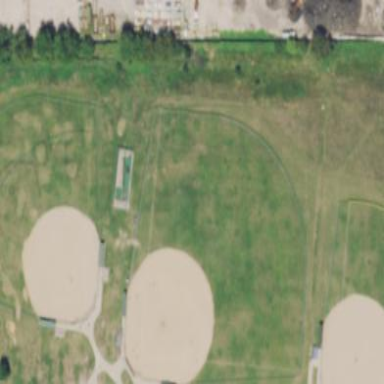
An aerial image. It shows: Baseball pitch for leisure land.